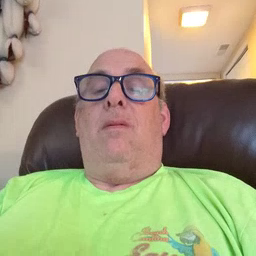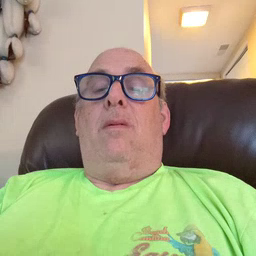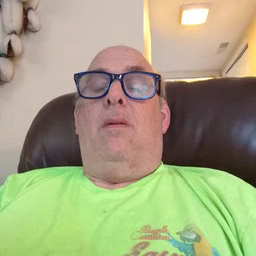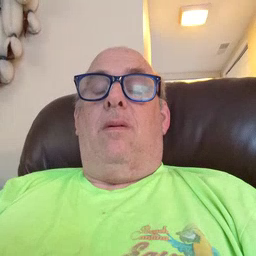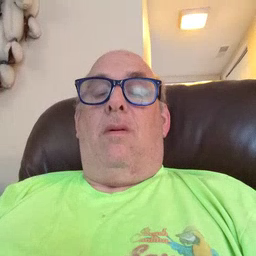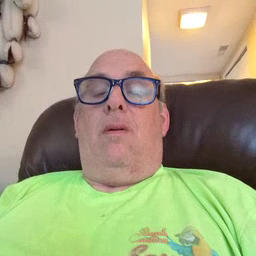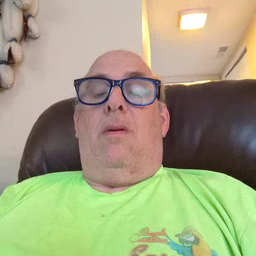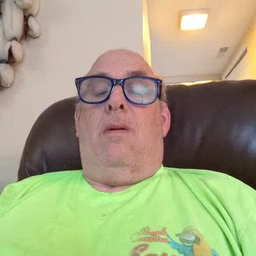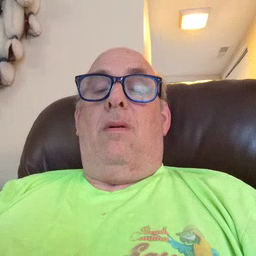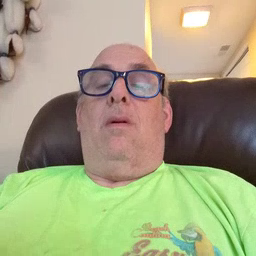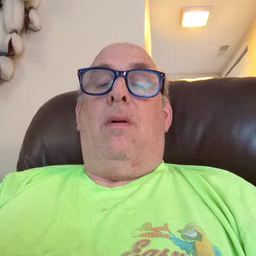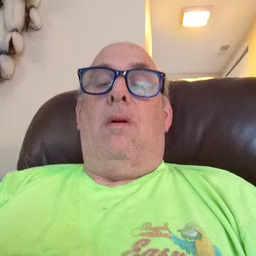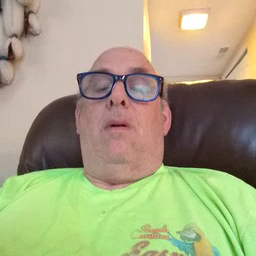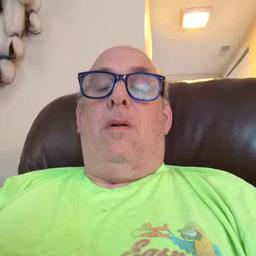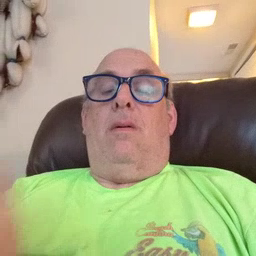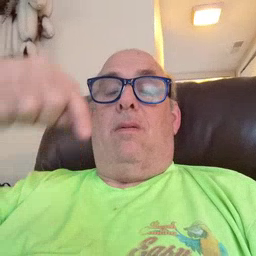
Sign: down